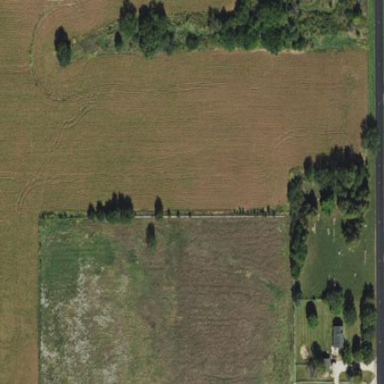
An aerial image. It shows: Agricultural meadow.